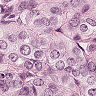
Metastatic tissue present: yes